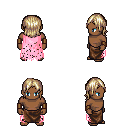
a pixel art fantasy rpg character, male body template, human, dark skin, pink tattered cape, robe skirt, white blonde long bangs hairstyle, leather bracers, four views (front, back, left, right), 2x2 character sprite sheet, small pixel art, hard edges, no anti-aliasing